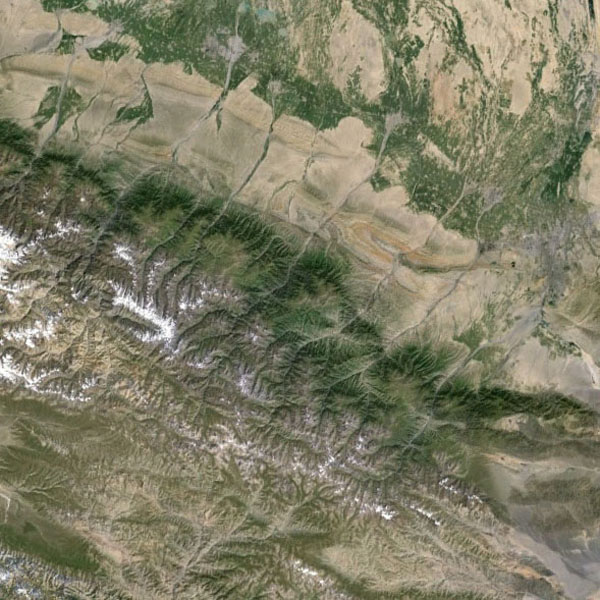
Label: Mountain